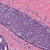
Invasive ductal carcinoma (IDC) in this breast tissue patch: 0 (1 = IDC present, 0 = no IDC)